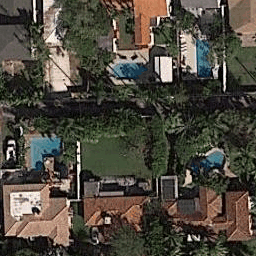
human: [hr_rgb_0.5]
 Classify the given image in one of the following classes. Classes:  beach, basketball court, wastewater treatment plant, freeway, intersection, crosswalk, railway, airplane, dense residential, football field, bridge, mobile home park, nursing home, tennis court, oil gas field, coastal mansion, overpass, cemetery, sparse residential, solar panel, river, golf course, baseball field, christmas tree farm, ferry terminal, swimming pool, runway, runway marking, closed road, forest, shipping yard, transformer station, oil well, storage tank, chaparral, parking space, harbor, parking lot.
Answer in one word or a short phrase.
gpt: coastal mansion